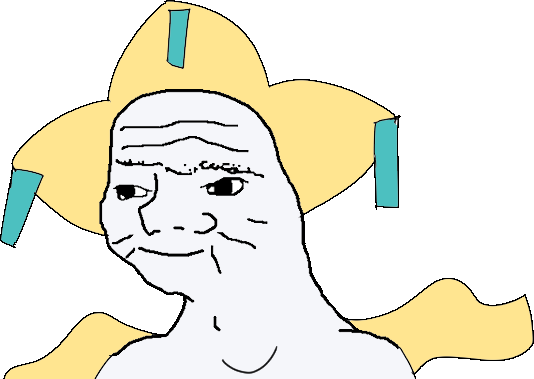
Label: 5_Boomer